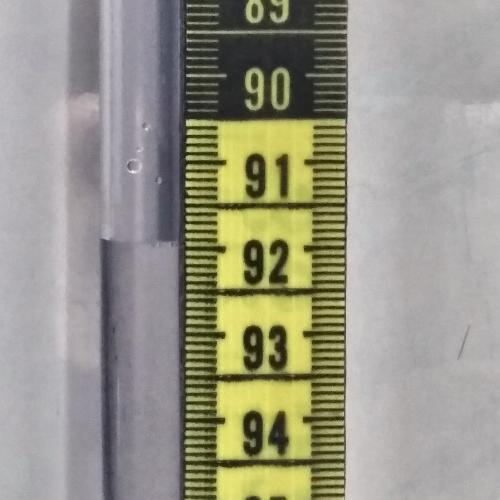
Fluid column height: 91.9 cm